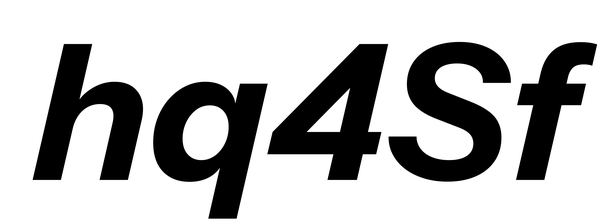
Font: InstrumentSans-Italic_Bold_Italic